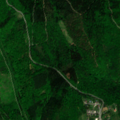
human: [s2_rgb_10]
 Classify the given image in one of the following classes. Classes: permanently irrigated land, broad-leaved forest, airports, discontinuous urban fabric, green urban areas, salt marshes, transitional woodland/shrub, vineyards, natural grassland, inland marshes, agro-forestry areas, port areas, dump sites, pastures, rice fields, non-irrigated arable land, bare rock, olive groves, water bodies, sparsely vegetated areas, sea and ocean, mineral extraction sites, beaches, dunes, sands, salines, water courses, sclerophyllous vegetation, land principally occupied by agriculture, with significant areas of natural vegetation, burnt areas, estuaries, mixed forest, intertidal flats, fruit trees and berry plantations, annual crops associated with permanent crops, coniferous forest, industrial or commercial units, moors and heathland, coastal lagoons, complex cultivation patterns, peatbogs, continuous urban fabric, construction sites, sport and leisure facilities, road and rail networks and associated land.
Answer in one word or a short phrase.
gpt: discontinuous urban fabric, complex cultivation patterns, broad-leaved forest, mixed forest